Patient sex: F
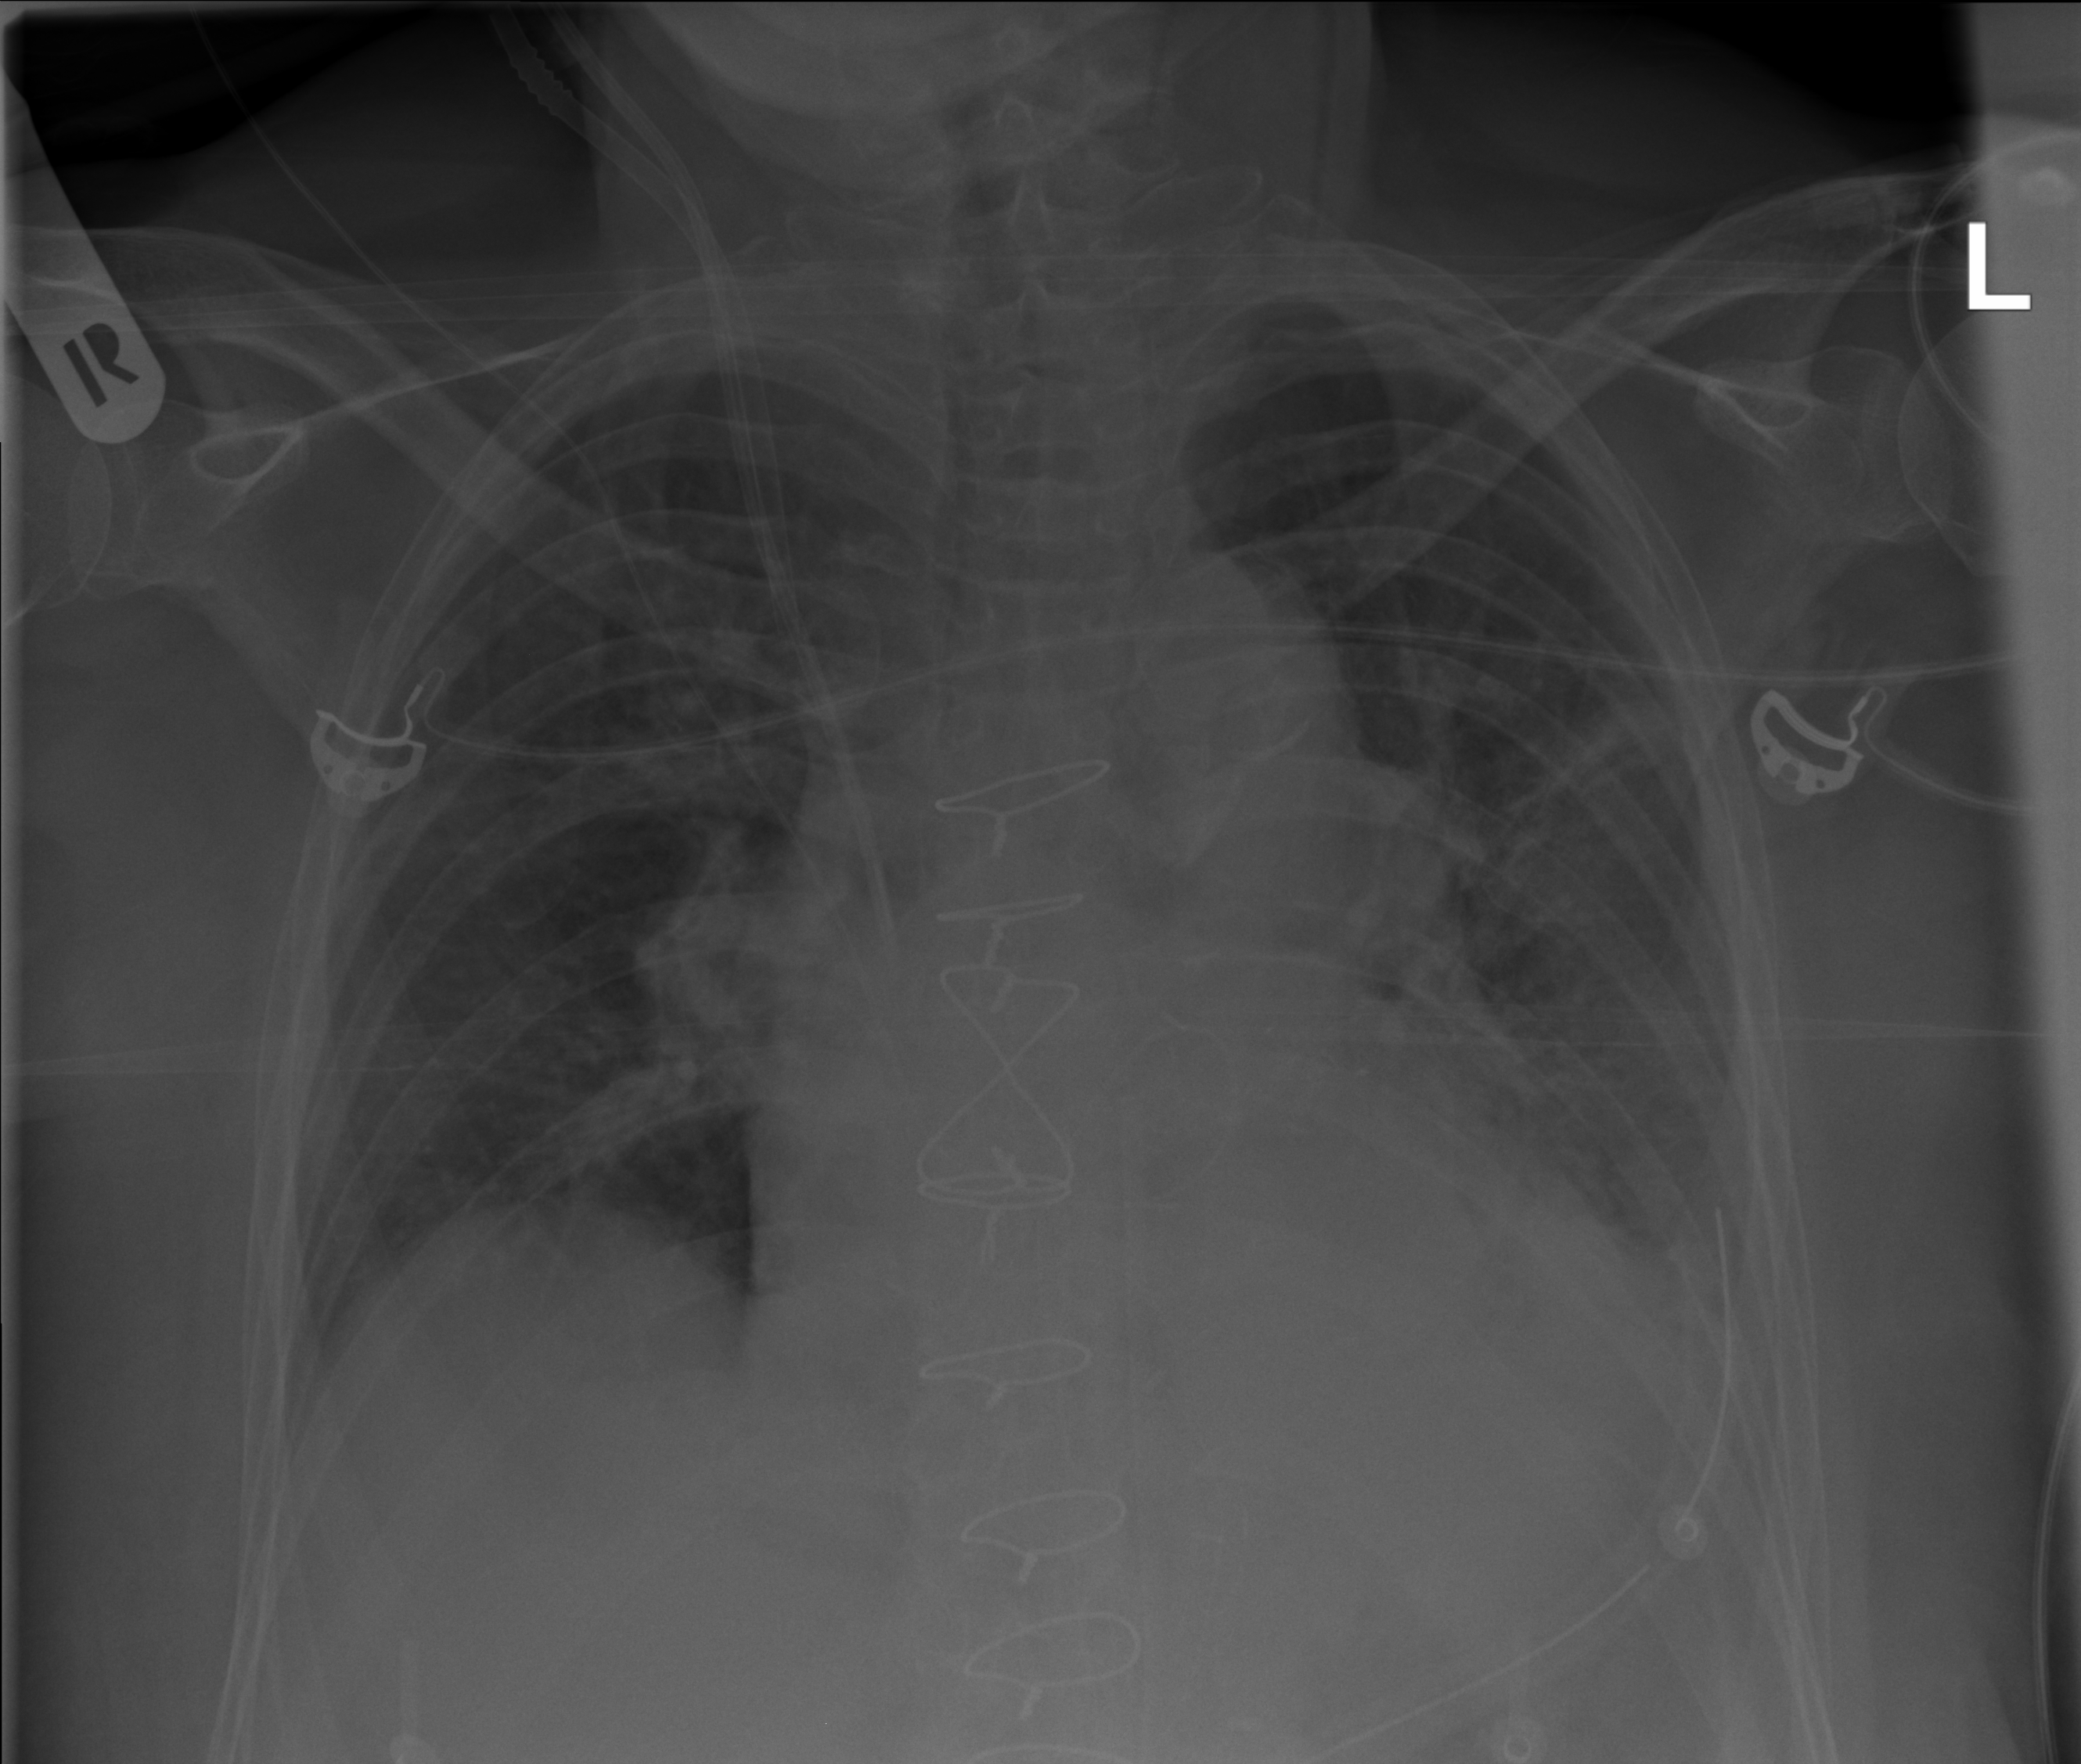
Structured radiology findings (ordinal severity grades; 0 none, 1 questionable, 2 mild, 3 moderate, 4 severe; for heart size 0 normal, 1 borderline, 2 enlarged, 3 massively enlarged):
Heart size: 1
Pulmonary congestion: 2
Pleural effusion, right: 0
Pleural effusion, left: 2
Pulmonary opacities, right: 0
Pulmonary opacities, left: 0
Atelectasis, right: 0
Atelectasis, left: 2